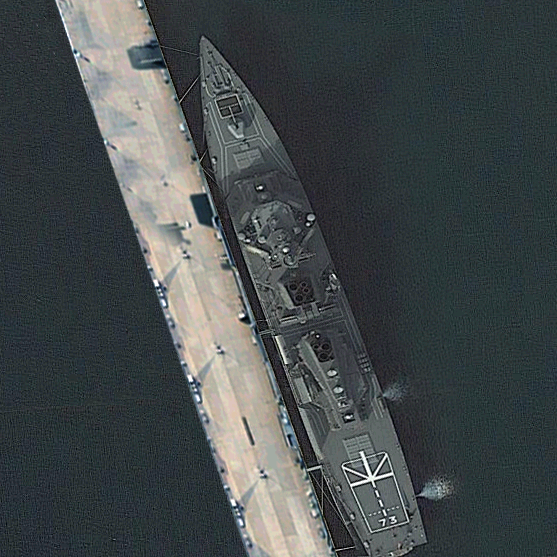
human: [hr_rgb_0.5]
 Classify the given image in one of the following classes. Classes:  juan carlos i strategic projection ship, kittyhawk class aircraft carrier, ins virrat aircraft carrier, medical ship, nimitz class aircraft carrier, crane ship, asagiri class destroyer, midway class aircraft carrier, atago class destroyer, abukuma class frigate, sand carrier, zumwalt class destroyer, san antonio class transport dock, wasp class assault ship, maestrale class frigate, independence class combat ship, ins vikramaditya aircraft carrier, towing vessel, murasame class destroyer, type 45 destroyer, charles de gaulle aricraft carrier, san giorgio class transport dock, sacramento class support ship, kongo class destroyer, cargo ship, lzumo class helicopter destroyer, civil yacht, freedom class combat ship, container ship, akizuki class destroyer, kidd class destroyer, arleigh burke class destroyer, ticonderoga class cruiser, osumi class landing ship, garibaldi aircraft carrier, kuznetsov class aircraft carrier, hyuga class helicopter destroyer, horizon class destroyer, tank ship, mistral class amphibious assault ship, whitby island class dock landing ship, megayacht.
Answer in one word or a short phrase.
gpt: Kongo class destroyer